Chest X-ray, PA view. Patient: 21 years old, sex M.
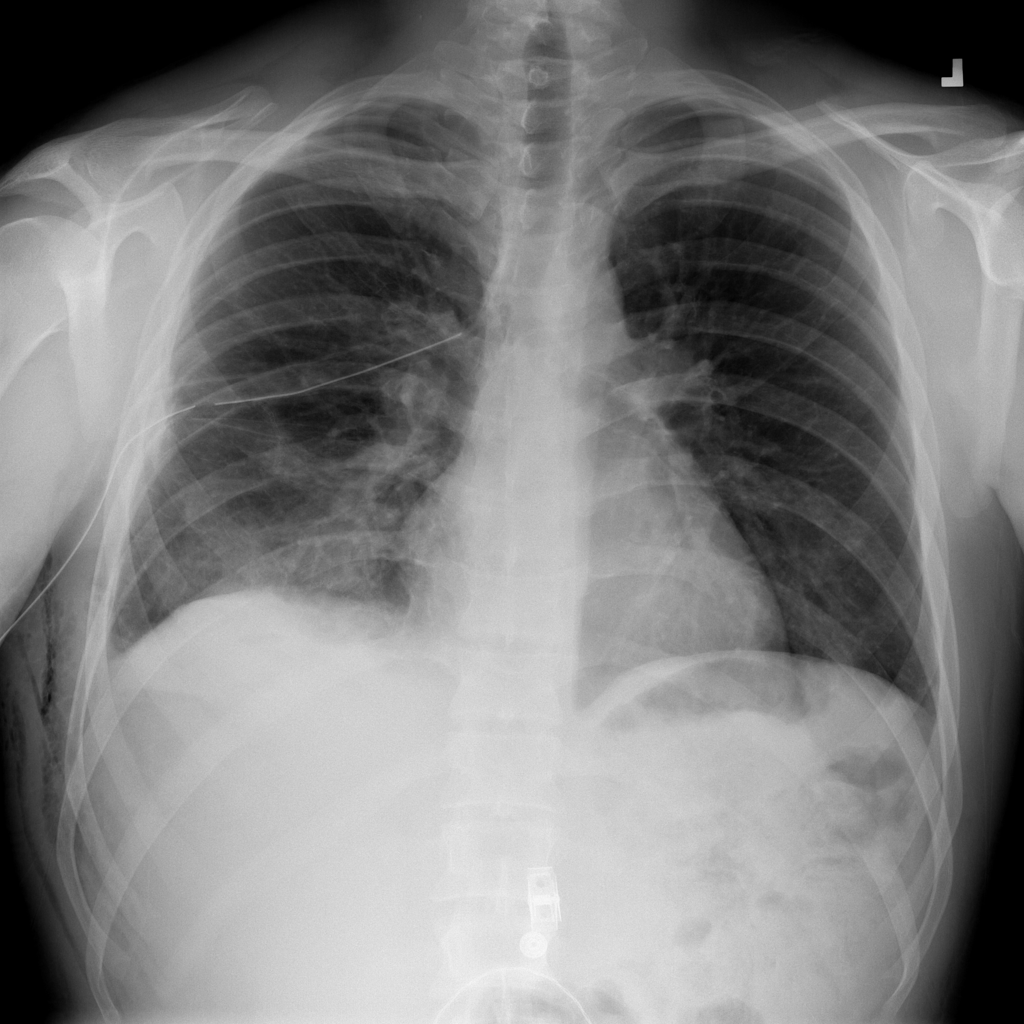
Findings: Infiltration